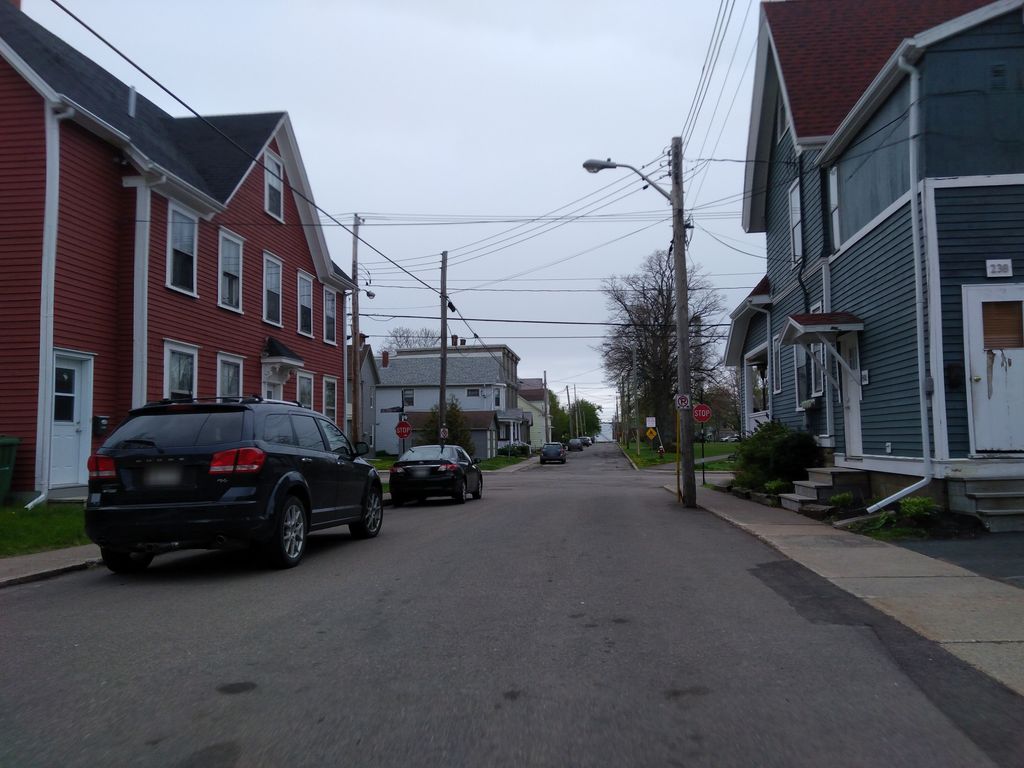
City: charlottetown